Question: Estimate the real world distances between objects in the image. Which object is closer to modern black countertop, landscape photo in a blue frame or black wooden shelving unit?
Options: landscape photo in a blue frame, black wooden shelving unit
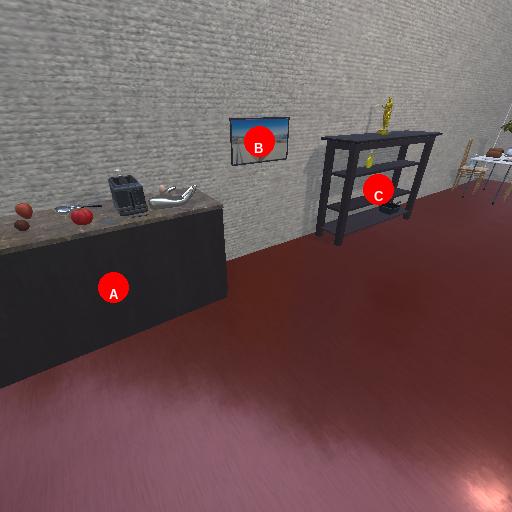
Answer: landscape photo in a blue frame